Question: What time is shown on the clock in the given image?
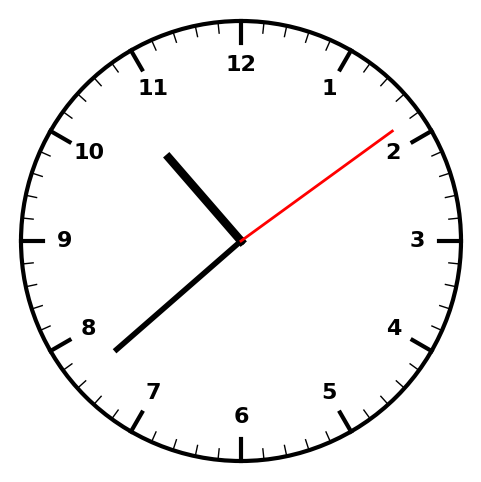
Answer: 10:38:09